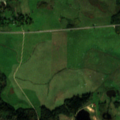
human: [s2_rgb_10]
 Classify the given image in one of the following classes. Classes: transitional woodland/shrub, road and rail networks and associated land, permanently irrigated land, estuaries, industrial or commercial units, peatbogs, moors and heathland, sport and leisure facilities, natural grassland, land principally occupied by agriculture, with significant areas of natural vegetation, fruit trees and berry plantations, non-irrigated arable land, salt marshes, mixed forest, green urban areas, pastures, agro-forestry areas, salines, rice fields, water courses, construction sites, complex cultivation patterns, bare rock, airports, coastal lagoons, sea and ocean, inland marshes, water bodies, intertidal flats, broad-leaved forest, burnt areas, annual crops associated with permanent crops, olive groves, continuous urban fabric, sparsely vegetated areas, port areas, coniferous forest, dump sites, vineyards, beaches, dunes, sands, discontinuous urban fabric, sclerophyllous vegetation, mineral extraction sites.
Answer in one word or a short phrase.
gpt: non-irrigated arable land, pastures, complex cultivation patterns, land principally occupied by agriculture, with significant areas of natural vegetation, broad-leaved forest, transitional woodland/shrub